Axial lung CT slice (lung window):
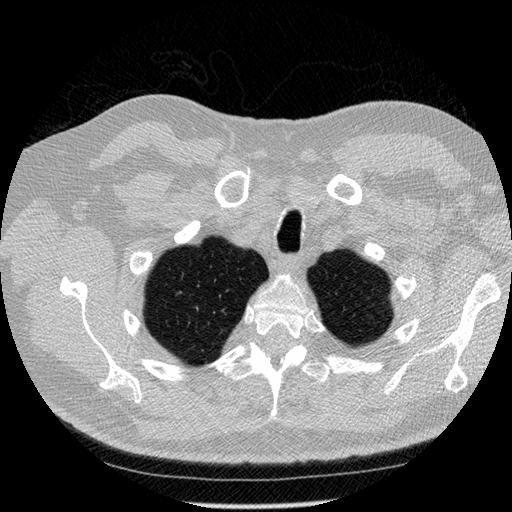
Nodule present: no